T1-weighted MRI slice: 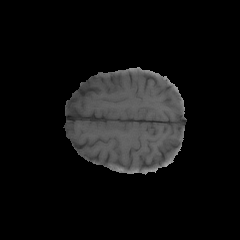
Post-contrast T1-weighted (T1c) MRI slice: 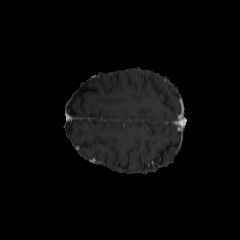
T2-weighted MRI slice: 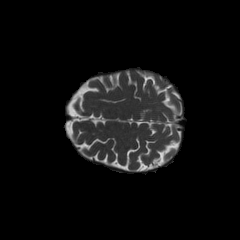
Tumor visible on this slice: no